Field crop: maize
Growth stage: 2
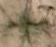
Species: salsola